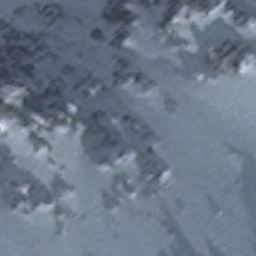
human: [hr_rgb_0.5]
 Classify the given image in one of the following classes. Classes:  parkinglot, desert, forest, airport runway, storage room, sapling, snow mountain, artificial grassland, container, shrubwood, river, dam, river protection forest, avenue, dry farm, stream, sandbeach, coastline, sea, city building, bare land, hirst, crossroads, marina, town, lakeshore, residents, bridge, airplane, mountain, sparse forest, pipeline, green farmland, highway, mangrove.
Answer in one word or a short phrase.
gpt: snow mountain